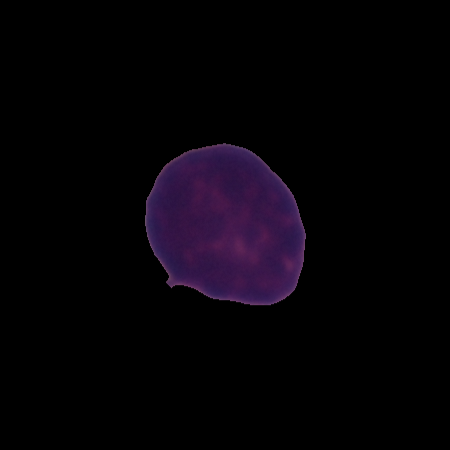
Label: healthy